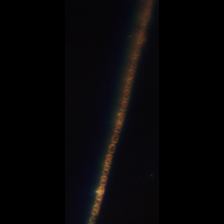
Taxon: Skeletonema
Group: Diatoms